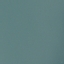
Land use / land cover class: SeaLake